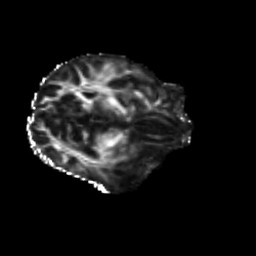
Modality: FA
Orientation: axial
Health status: ill
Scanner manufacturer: siemens
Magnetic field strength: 3 T
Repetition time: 6.7 s
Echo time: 0.1 s